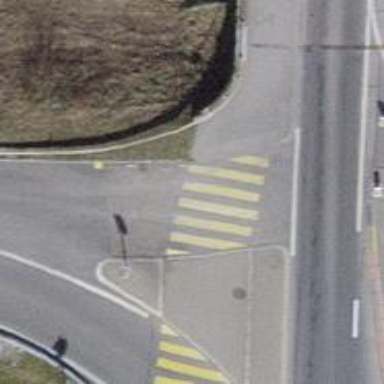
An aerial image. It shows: Footway with zebra crossing.